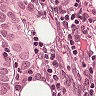
Metastatic tissue present: yes